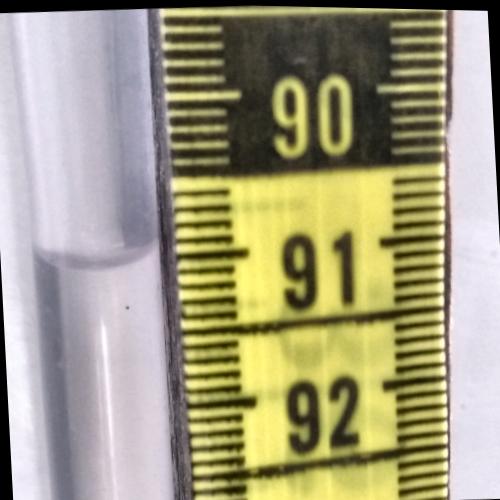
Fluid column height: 91.0 cm